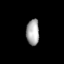
Tissue: lung
Cell type: Endothelial cells
Senescence score: 0.5726
Nuclear area (px): 330
Mean DAPI intensity: 166.779